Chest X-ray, PA view. Patient: 45 years old, sex F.
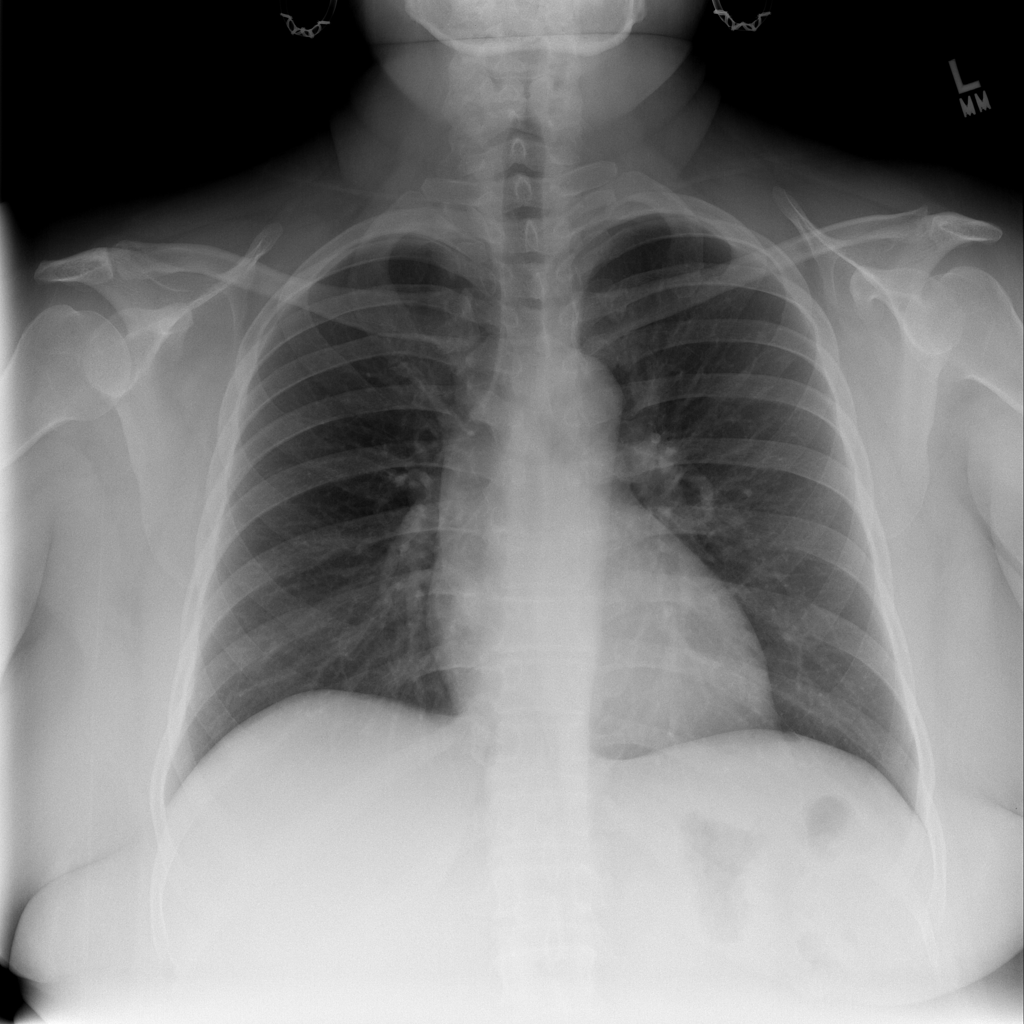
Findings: No Finding